Question: I need to plot a vertical line on a graph, and write the texts "PRE" and "POS" as shown in the attached figure, using the package and highcharts. So far I have not been successful. Follow my code so far.
'''
hc <- bd
plotline <- list(color ="red", value =2015.5, width =5)
hchart('line', hcaes(x = hc$ANO, y = hc$Percentual, group = Niveis)%>%
hc_yAxis(plotLines = list(plotline))
)
hc
'''

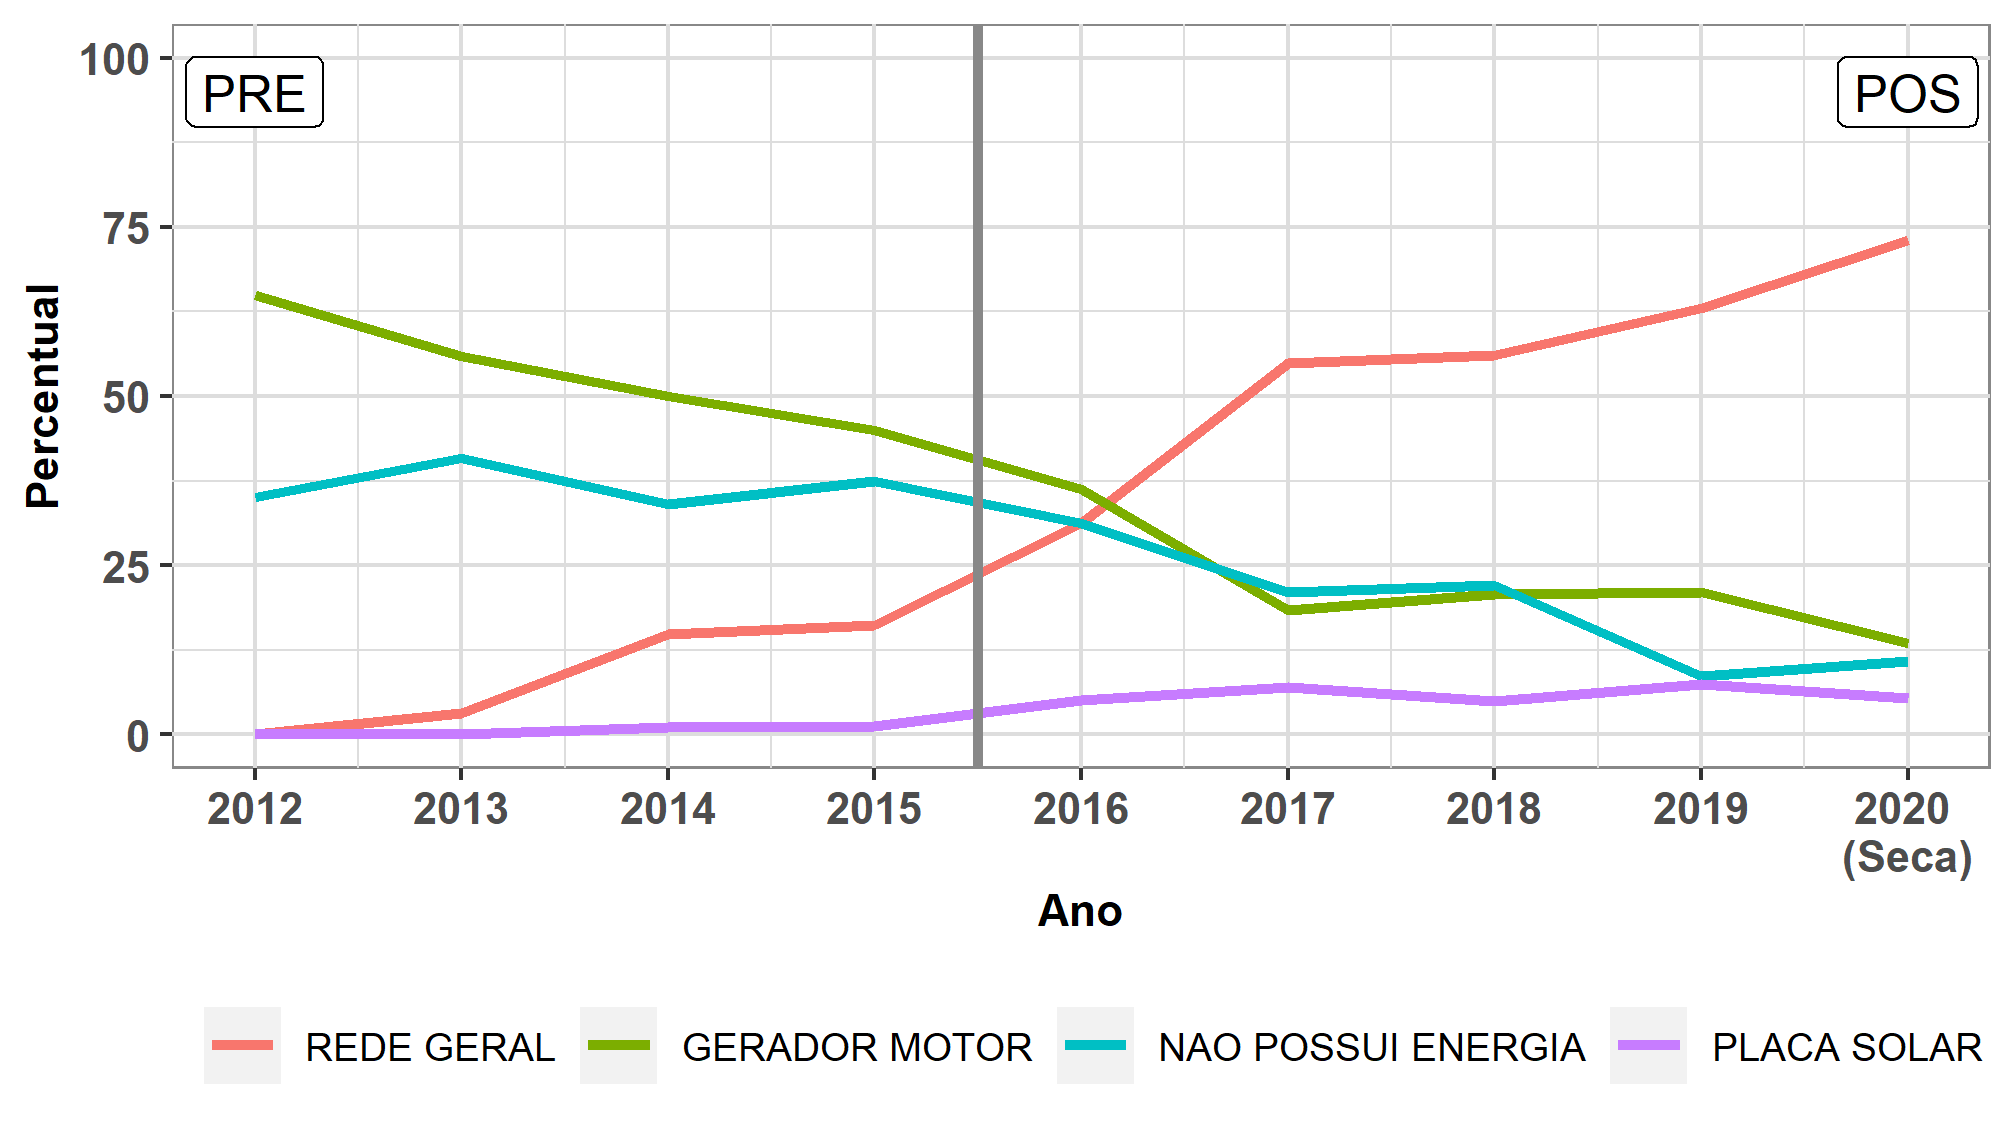
Answer: You didn't provide data, so I grabbed some to use. I didn't try to match styles or colors - you didn't indicate that was a need.
'''
library(tidyverse)
library(highcharter)
library(lubridate)
weather # from highcharter package
w2 = weather %>% pivot_longer(min_temperaturec:mean_temperaturec, names_to = "Niveis", values_to = "Percentual")
hchart(w2, 'line', hcaes(x = date,
y = Percentual,
group = Niveis)) %>%
hc_xAxis(plotLines = list(list(value = datetime_to_timestamp(median(w2$date)), # I used the median date
# any 'date' you use needs the function
# datetime_to_timestamp()
width = 5, color = "red"))) %>%
# add Z index to put on top zIndex = 5
hc_annotations(list(
labels =
list(
list(
point = list(x = datetime_to_timestamp(min(w2$date)), # using the minimum date
y = max(w2$Percentual), xAxis = 0, yAxis = 0), # using the maximum y value
text = "PRE"
),
list(
point = list(x = datetime_to_timestamp(max(w2$date)), # using the maximum date
y = max(w2$Percentual), xAxis = 0, yAxis = 0), # using the maximum y value
text = "POST"
))))
'''
<URL>